Interaction volume radius: 5 \u00c5
Interaction volume height: 10 \u00c5
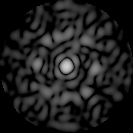
Disorder parameter: 0.8509